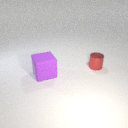
large purple rubber cube to the left of small red metal cylinder